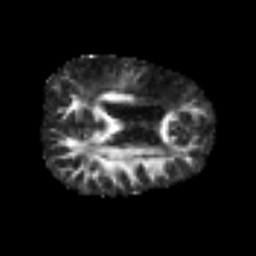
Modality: FA
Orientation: axial
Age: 56
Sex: male
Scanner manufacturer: siemens
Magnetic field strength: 3 T
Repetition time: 6.1 s
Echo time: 0.101 s